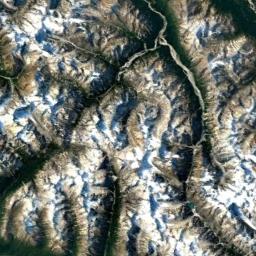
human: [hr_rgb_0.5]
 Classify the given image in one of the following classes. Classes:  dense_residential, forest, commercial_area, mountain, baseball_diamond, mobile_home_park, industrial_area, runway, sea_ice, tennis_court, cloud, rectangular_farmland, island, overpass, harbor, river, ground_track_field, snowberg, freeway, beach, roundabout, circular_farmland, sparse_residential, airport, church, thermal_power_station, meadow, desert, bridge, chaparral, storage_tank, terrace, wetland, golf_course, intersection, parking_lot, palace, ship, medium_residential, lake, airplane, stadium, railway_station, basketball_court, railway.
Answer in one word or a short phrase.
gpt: snowberg